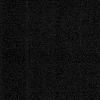
Atmospheric dust classification: dusty